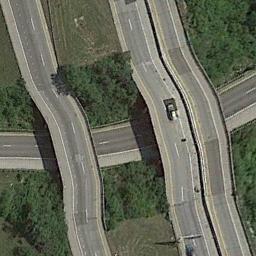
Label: overpass